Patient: sex M, age 60
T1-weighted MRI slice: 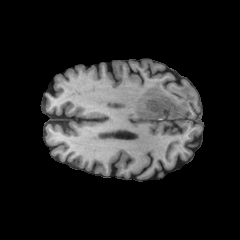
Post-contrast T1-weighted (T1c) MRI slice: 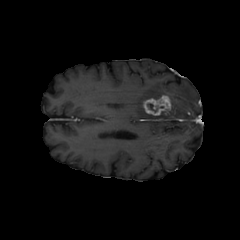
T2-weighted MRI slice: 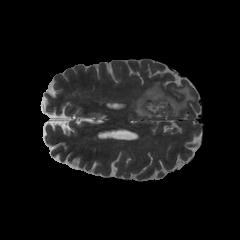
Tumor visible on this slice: yes
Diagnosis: Glioblastoma, IDH-wildtype
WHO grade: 4